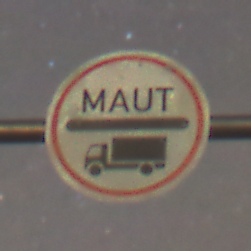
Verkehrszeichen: Mautpflicht
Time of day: Night
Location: Outdoor (Suburban)
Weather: Clear
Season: NotSpecified
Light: Artificial